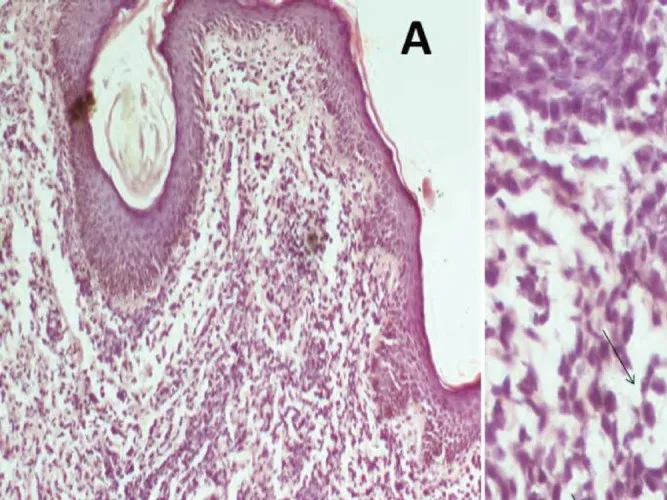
Histopathology (H&E) shows discohesive nests and sheets of malignant small round blue cells having hyperchromatic to vesicular nuclei, prominent nucleoli and scant to moderate pale eosinophilic cytoplasm.
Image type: pathology (h&e)